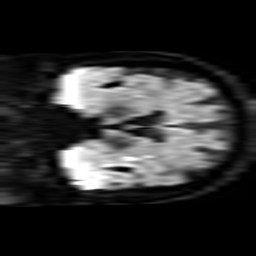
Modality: TRACE
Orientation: coronal
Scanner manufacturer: philips
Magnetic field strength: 3 T
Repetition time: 3.204 s
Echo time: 0.076 s